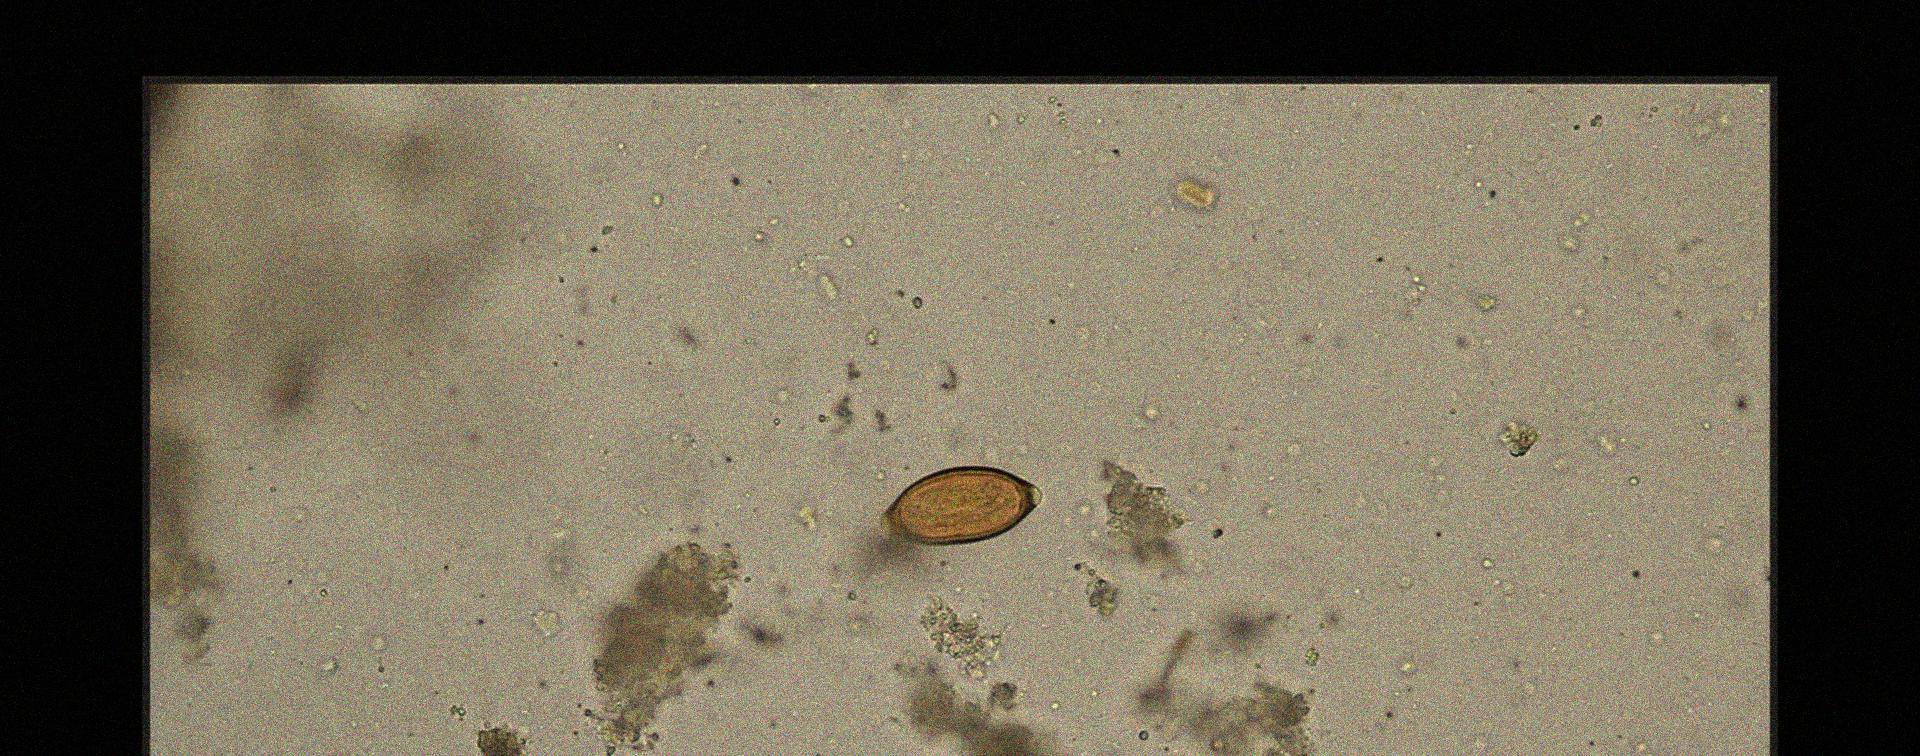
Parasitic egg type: Trichuris trichiura